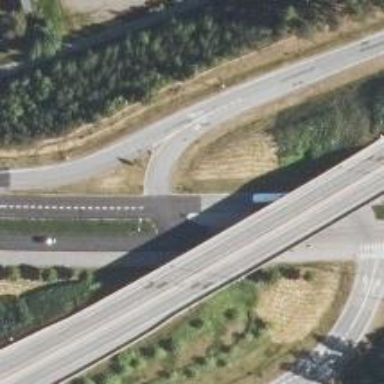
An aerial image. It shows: Trunk link highway.